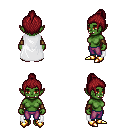
a pixel art fantasy rpg character, female body template, orc, green skin, white cape, magenta pants, brunette short topknot hairstyle, leather bracers, gold boots, four views (front, back, left, right), 2x2 character sprite sheet, small pixel art, hard edges, no anti-aliasing